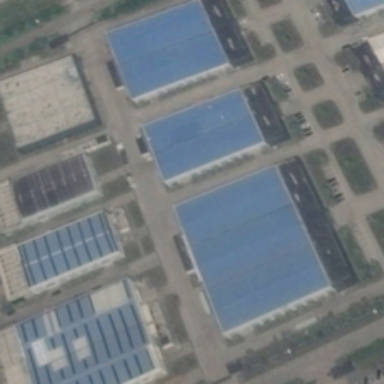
Some rectangle buildings are in an industrial area .